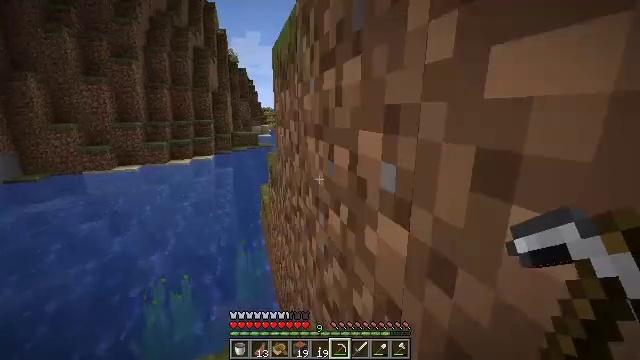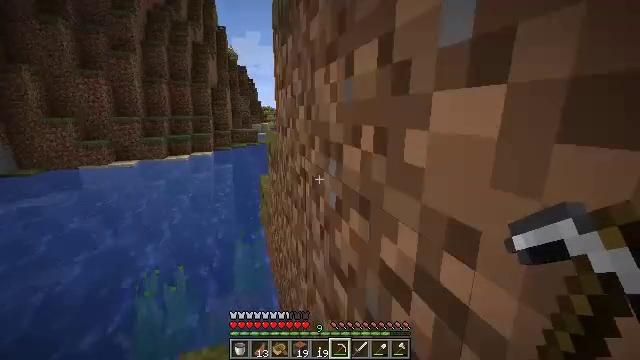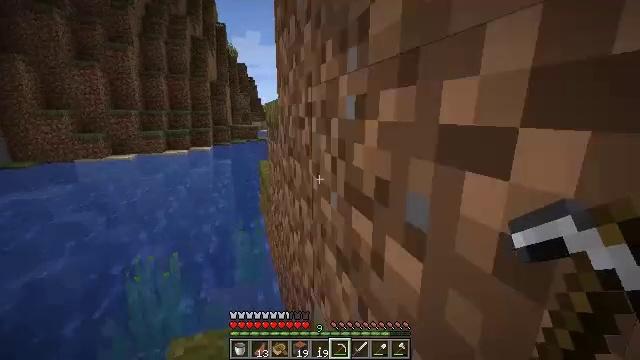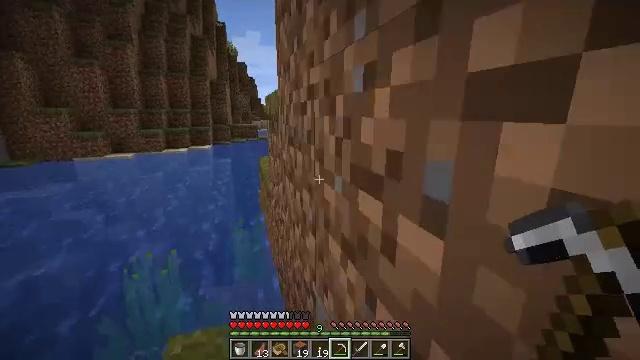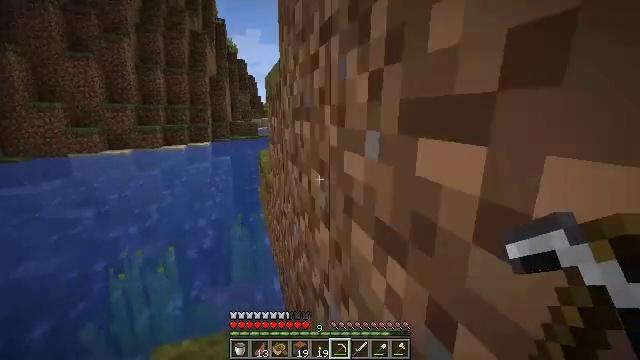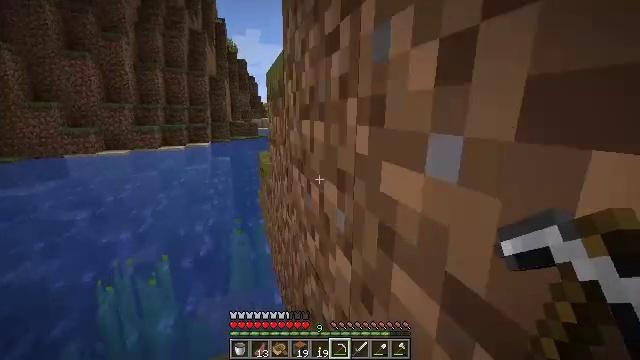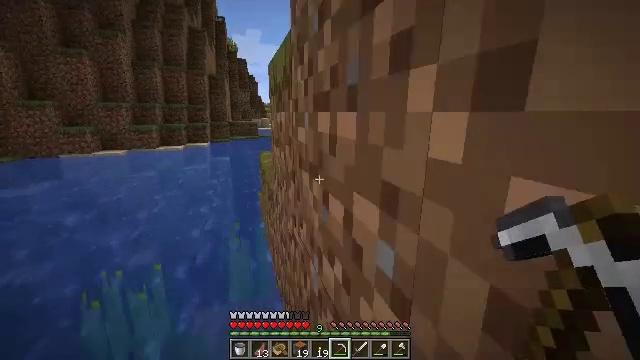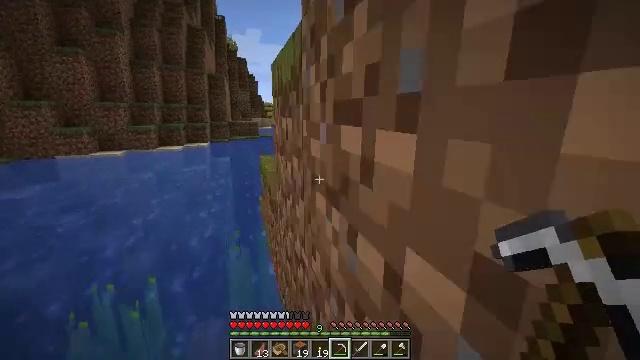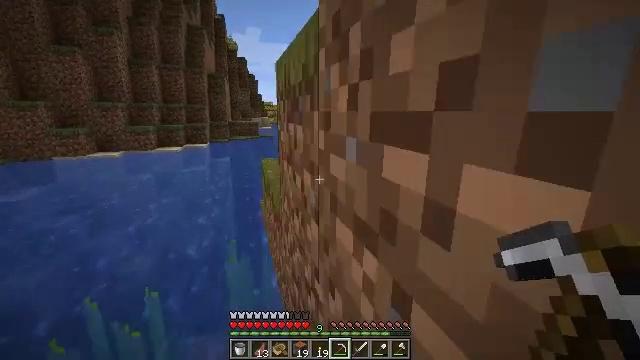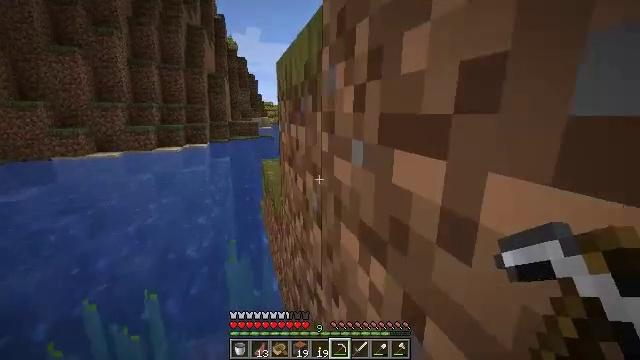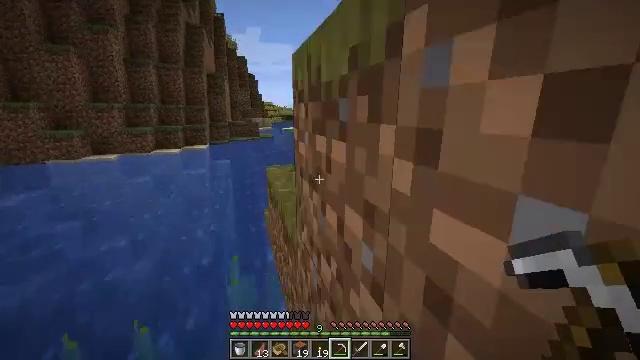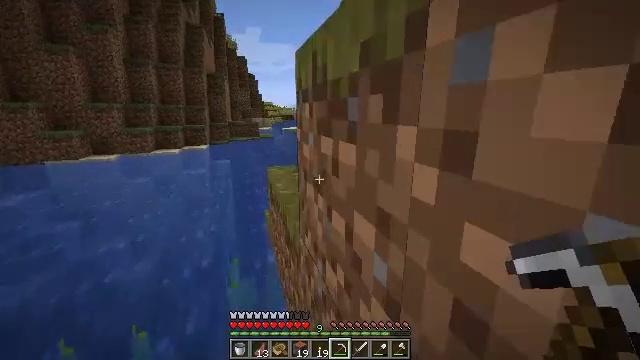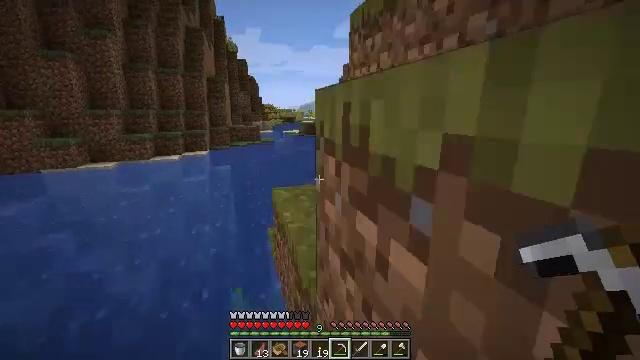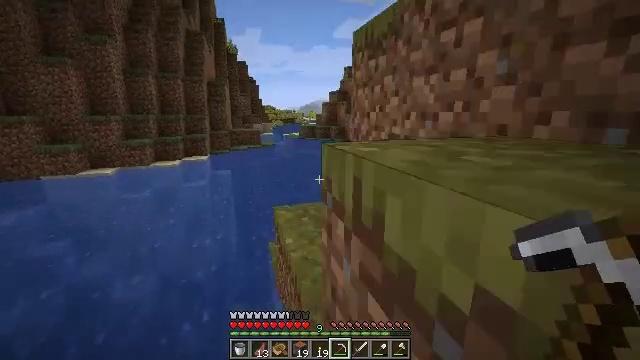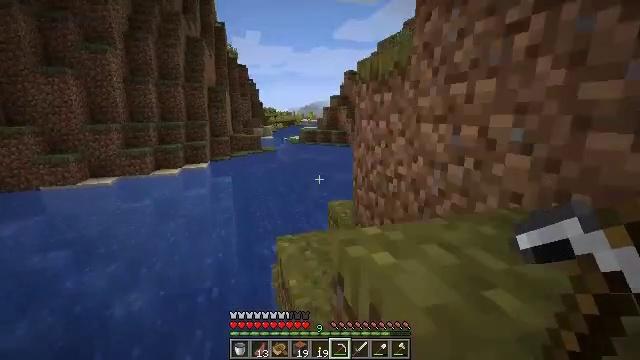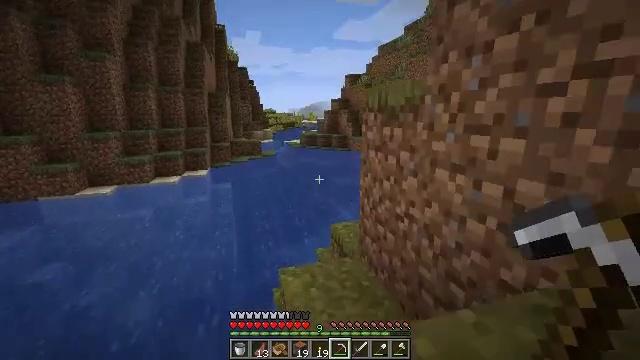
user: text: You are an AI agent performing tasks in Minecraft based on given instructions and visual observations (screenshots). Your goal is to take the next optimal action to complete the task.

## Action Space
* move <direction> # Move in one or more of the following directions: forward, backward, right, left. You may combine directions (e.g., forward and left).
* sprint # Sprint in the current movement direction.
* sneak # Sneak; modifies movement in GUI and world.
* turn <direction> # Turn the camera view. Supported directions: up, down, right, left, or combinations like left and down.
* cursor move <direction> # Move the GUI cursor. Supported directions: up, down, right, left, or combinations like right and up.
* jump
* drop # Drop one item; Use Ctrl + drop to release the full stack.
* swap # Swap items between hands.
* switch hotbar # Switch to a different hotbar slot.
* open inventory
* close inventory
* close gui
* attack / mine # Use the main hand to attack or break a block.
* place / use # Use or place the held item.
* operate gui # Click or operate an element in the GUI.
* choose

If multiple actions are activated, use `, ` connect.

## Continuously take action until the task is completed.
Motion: motion action
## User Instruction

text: Collect sugar cane near water sources.
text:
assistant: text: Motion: move forward
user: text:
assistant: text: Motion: move forward
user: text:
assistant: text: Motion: move forward
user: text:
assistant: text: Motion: move forward
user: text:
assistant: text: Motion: move forward, sprint
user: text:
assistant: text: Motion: move forward, sprint
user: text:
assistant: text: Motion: move forward, sprint
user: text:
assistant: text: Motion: move forward, sprint
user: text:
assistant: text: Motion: move forward, sprint
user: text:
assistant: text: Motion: move forward
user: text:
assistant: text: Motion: move forward
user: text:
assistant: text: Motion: move forward, jump
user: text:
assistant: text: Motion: move forward, jump
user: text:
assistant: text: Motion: move forward, jump
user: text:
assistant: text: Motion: move forward, jump
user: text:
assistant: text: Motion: move forward, jump
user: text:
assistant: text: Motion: move forward, jump
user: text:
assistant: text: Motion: move forward, jump
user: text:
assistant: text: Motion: move forward, jump
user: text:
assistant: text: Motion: move forward, turn right, jump
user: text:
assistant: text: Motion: move forward, jump
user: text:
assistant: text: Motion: move forward, jump
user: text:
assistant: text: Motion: move forward, jump
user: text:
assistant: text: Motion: move forward, jump
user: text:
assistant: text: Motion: move forward, jump
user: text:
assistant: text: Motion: move forward, jump
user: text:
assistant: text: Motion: move forward, jump
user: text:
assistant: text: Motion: move forward, jump
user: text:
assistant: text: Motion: move forward, jump
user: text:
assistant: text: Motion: move forward, turn right, jump